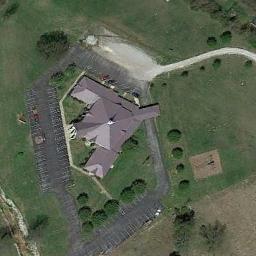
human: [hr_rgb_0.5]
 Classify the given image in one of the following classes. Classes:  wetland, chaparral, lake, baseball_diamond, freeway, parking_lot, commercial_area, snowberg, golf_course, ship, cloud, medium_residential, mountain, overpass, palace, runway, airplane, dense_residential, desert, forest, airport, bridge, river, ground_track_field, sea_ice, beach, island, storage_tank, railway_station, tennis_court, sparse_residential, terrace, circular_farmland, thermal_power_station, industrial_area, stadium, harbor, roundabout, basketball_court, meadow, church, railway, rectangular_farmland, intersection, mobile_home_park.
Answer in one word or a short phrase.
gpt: sparse_residential